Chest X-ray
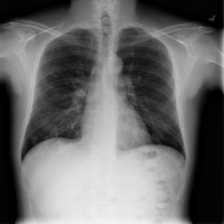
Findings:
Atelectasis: negative
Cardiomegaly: negative
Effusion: positive
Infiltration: negative
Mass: negative
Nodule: negative
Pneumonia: negative
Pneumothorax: negative
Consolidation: positive
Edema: negative
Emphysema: negative
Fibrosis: negative
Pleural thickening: negative
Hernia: negative